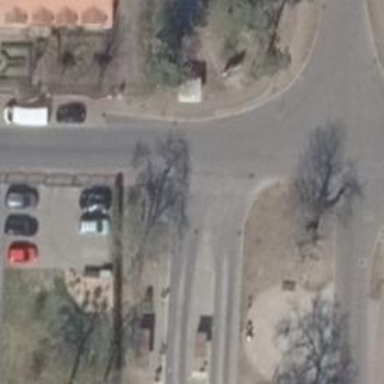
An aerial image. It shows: Residential road with sidewalks on both sides.